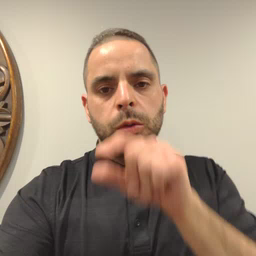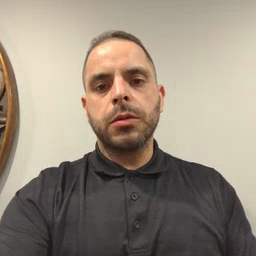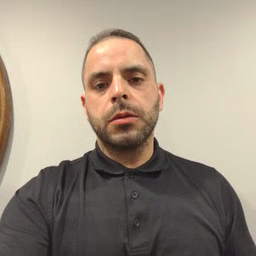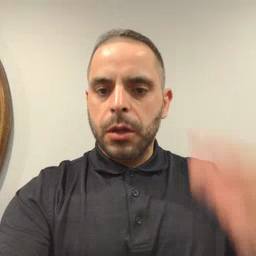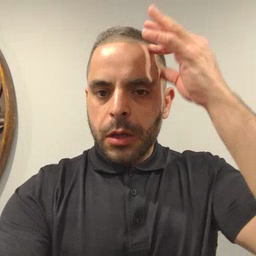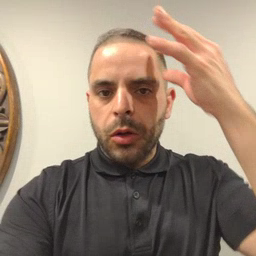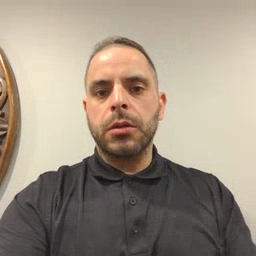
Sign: hair